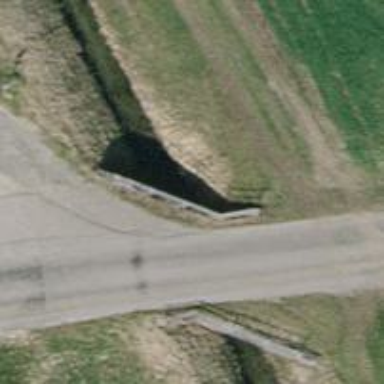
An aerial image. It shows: There is tunnel.